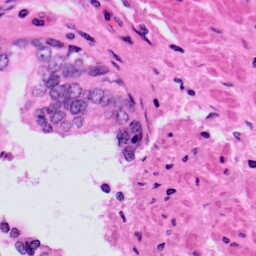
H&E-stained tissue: Prostate